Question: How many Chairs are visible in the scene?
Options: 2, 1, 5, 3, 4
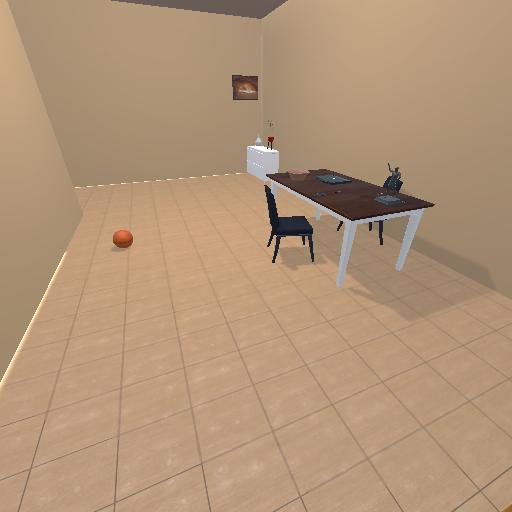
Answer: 2